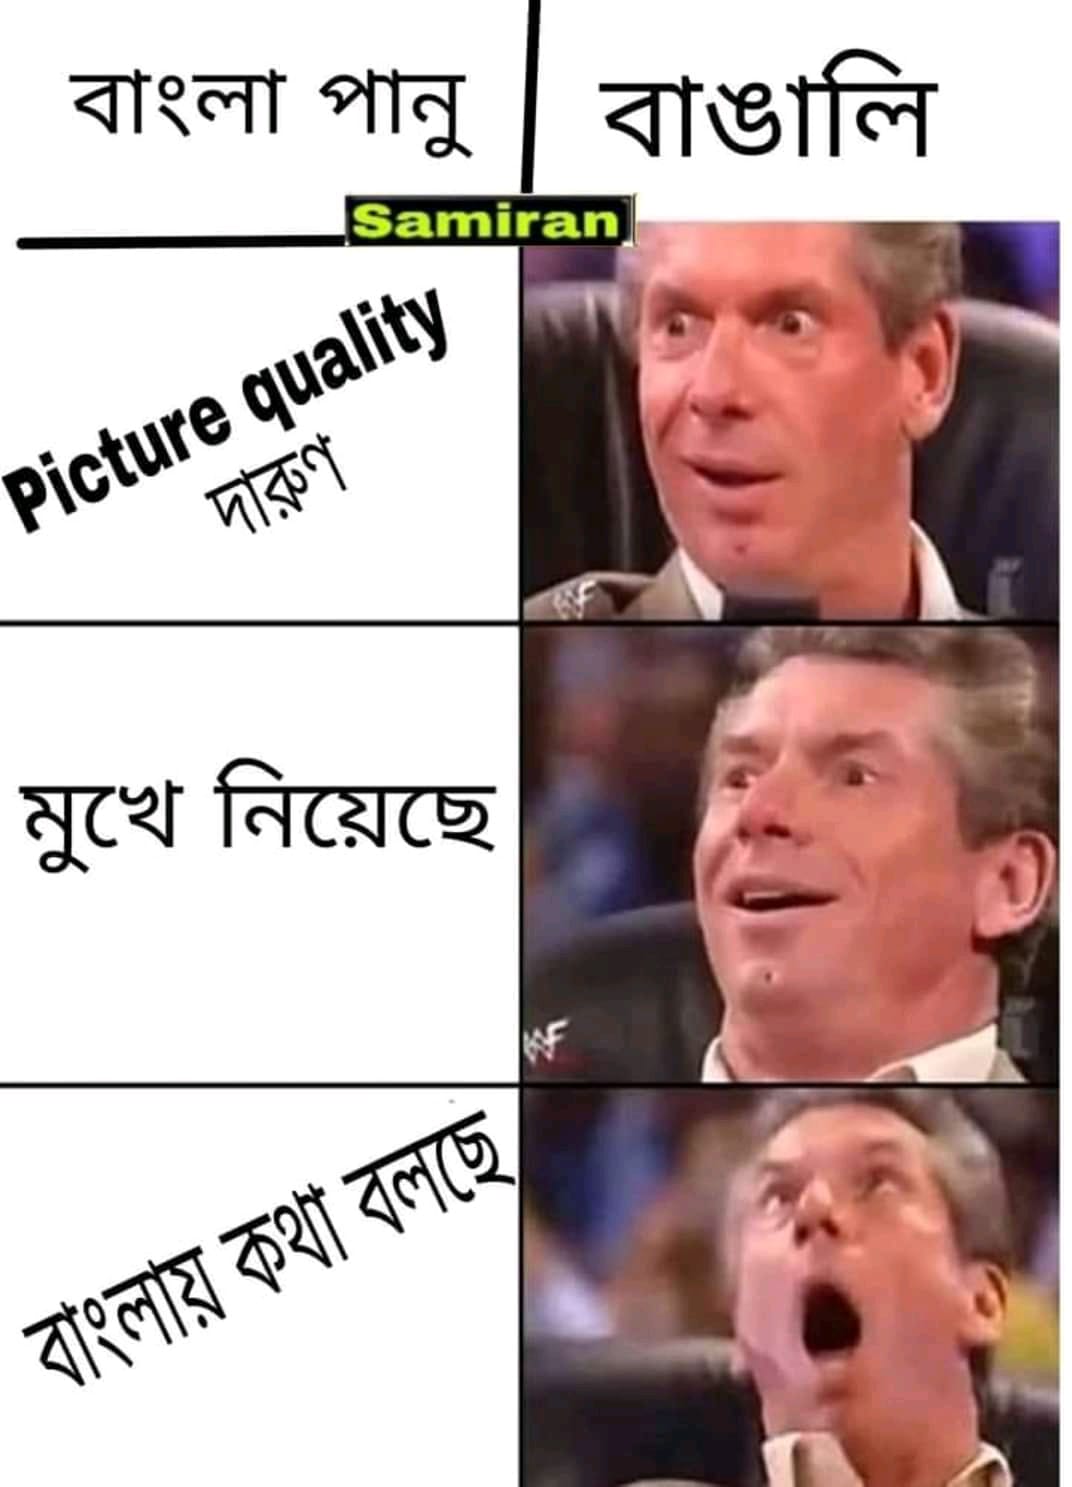
Caption: বাংলা পানু    বাঙালি  Picture quality দারুন    মুখে নিয়েছে  বাংলায় কথা বলছে
Label: non-hate